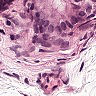
Metastatic tissue present: yes